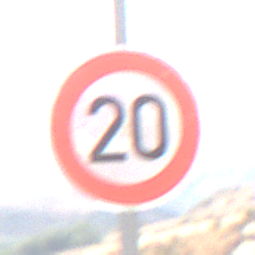
Verkehrszeichen: Geschwindigkeit20
Umgebung: Outdoor, Nature
Tageszeit: Midday
Wetter: PartlyCloudy
Licht: Natural
Jahreszeit: NotSpecified
Kontrast: HighContrast